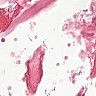
Metastatic tissue present: no